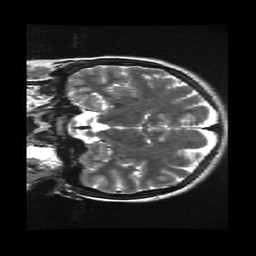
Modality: T2w
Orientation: coronal
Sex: female
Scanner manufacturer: ge
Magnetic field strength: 3 T
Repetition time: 5 s
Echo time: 0.1019 s